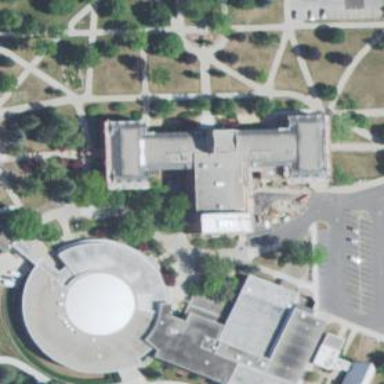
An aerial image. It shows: View of university building.